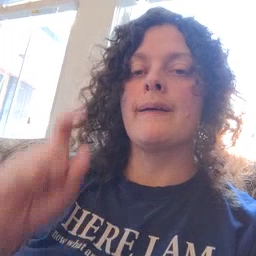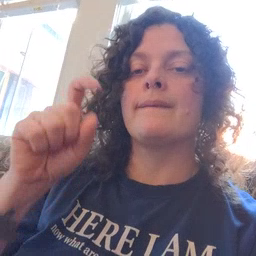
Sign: haveto